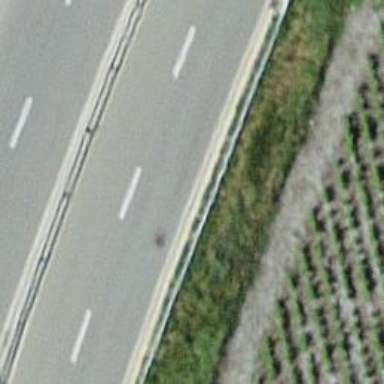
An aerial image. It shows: Asphalt road classified as primary highway.